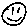
Label: smiley face